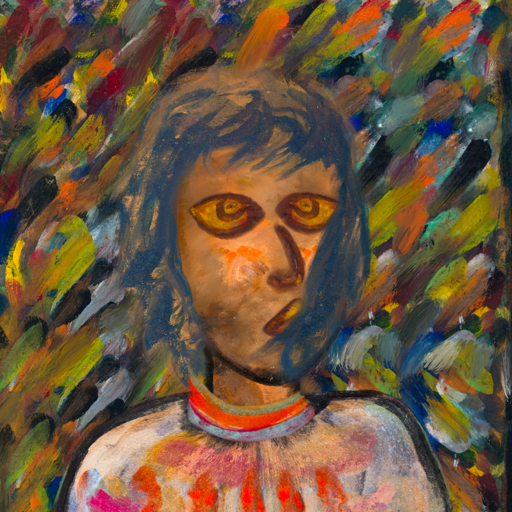
Background: An_Impression, Head And Neck Side: Gypsy_Queen, Face Side: Comrade, Bust: Childish, Hair Side: In_The_Sun, Head Accessory: Blank, Second Necklace: Blank, Necklace: Sisters, Baby: Blank